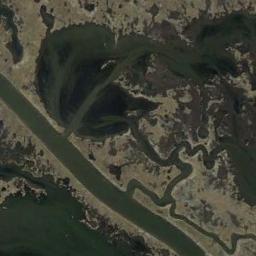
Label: wetland